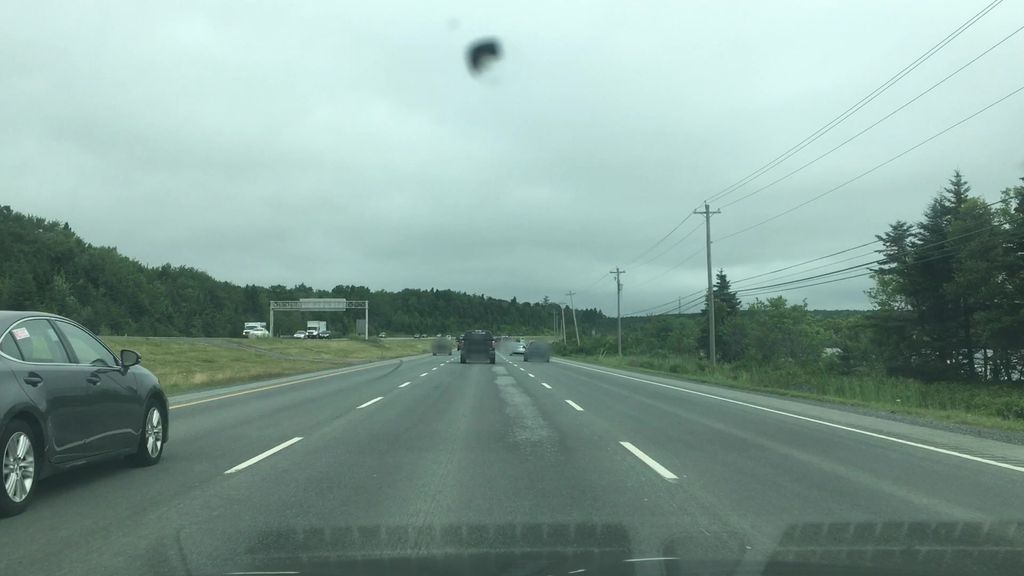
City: halifax